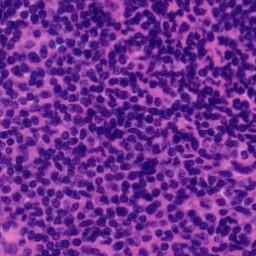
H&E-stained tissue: Tonsil